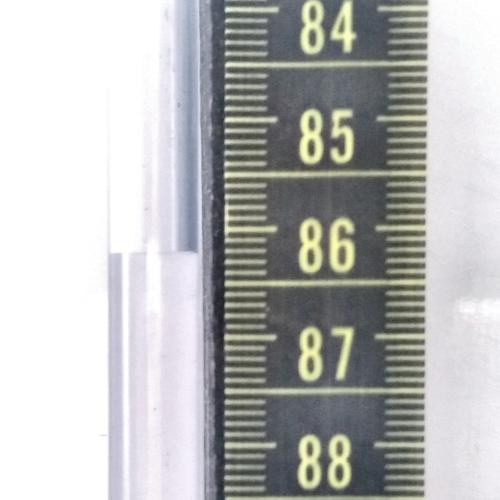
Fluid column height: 86.2 cm